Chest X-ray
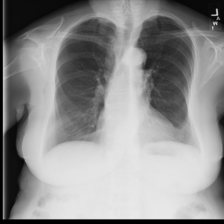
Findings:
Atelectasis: negative
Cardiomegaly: negative
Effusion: negative
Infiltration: negative
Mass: negative
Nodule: negative
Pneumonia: negative
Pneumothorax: negative
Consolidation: negative
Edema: negative
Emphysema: negative
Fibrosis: negative
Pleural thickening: negative
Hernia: negative